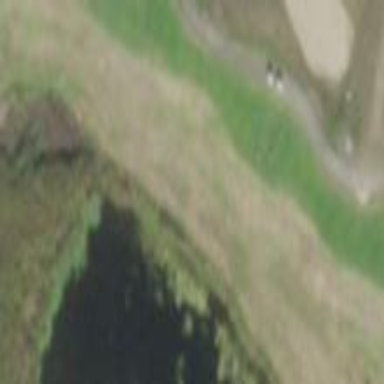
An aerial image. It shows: Sand bunker on golf course.